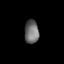
Tissue: skin
Cell type: Epithelial cells
Senescence score: 0.2814
Nuclear area (px): 330
Mean DAPI intensity: 107.891